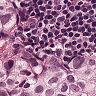
Metastatic tissue present: yes